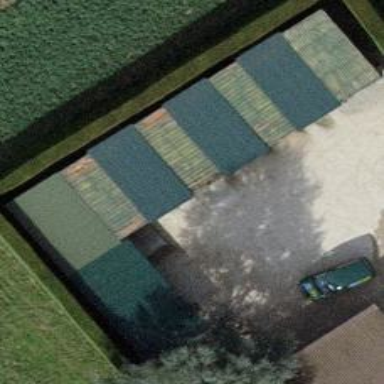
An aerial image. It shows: Shed building.